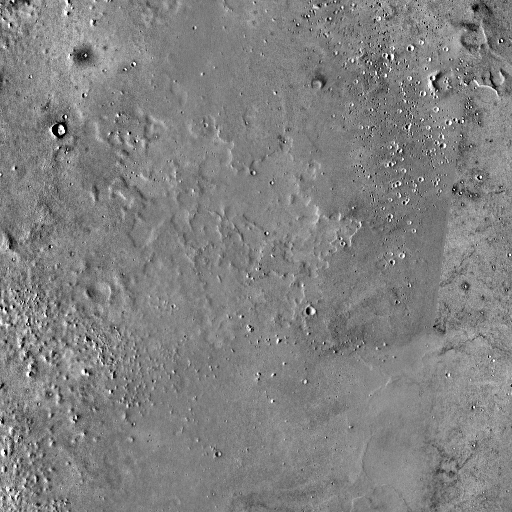
Crater classes present: Background, Other, Secondary